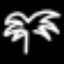
Label: palm tree